Interaction volume radius: 5 \u00c5
Interaction volume height: 15 \u00c5
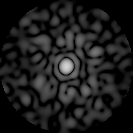
Disorder parameter: 0.8654